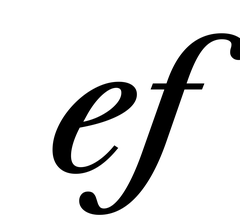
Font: LibreCaslonText-Italic_Medium_Italic